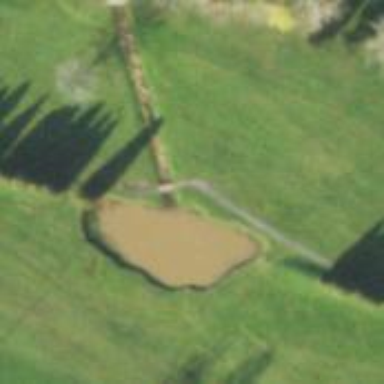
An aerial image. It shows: Pathway for golfing.